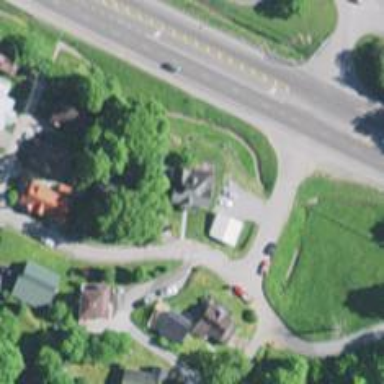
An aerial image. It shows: Driveway leading to service road.